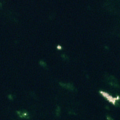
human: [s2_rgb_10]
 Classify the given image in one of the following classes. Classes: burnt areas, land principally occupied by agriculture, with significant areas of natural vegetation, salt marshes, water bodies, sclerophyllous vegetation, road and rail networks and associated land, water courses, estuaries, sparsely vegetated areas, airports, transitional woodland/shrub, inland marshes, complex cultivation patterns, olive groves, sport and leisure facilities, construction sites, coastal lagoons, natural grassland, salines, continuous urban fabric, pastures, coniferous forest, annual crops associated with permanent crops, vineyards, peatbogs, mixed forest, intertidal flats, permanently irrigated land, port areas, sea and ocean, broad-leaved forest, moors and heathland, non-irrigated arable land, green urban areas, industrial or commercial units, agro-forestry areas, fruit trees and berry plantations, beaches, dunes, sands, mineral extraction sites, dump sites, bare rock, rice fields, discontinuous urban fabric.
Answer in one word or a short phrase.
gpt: sea and ocean